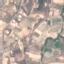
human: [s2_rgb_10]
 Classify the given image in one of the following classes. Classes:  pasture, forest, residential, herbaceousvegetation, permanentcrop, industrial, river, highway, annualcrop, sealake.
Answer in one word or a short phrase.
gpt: PermanentCrop